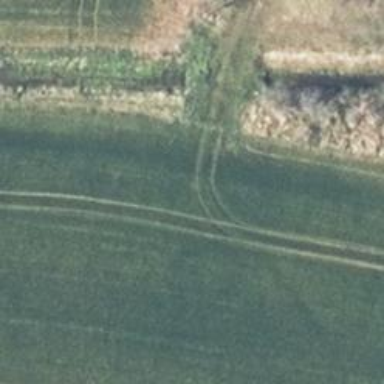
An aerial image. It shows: Turning loop on the road.